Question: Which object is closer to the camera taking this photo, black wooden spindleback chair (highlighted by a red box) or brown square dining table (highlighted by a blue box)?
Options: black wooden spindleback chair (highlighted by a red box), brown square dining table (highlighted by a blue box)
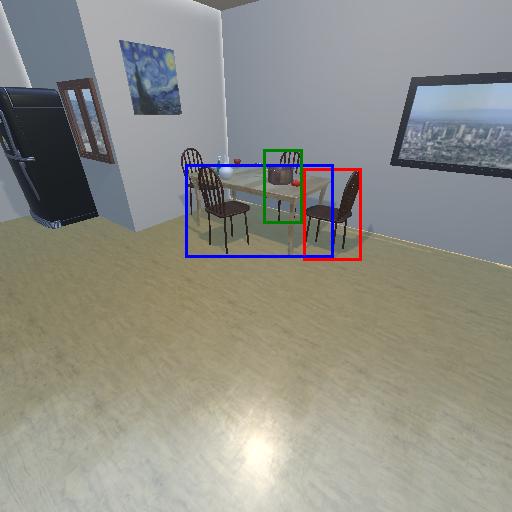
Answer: black wooden spindleback chair (highlighted by a red box)